RGB frame:
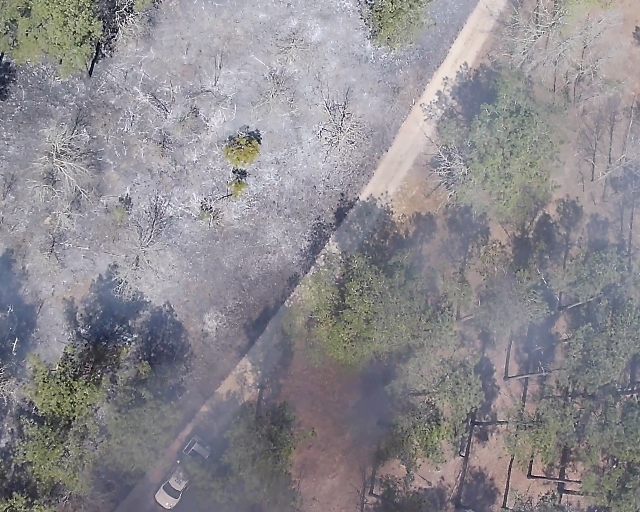
Thermal frame:
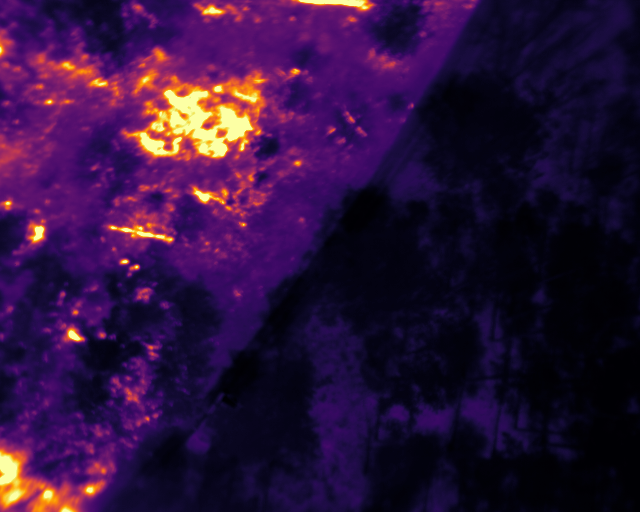
Captured: 2026-02-27 02:42:24
Pixels at or above 80 °C: 29209 (fraction of frame: 0.08914)